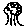
Label: tree